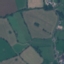
Land use / land cover: Pasture